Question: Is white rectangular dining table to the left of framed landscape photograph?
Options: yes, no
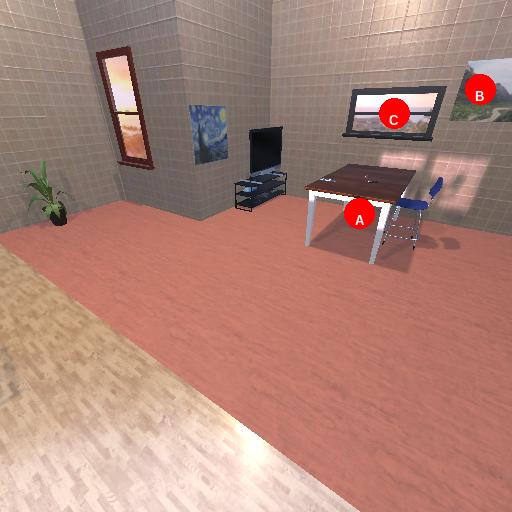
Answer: yes